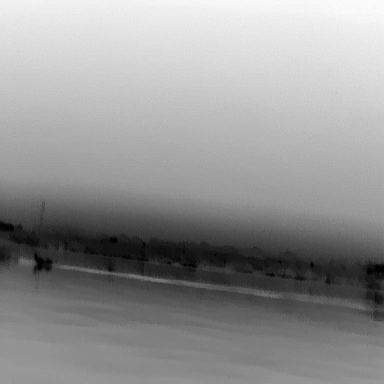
There is a canoe in the infrared image.